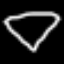
Label: diamond